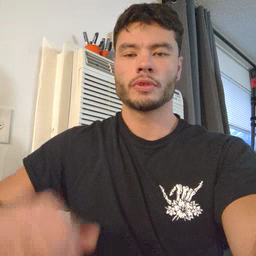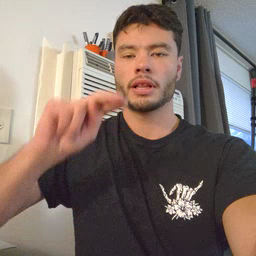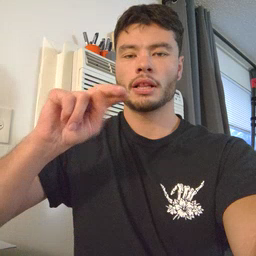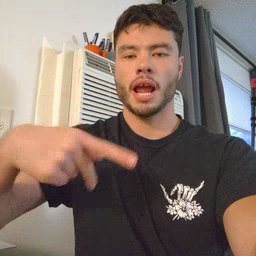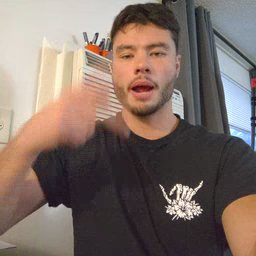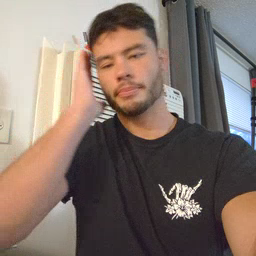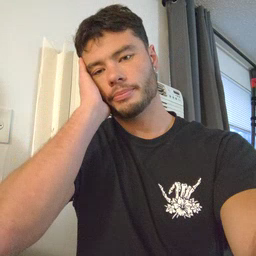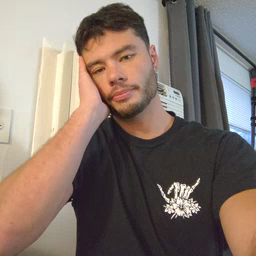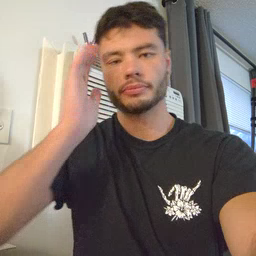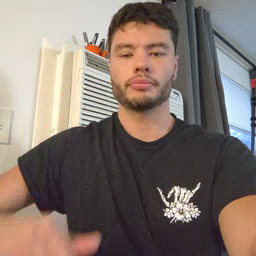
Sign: nap